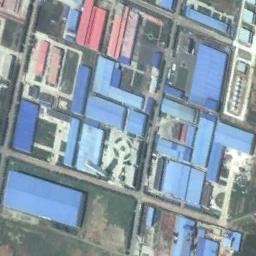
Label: industrial_area